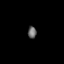
Tissue: prostate
Cell type: T cells
Senescence score: 0.3047
Nuclear area (px): 100
Mean DAPI intensity: 104.75